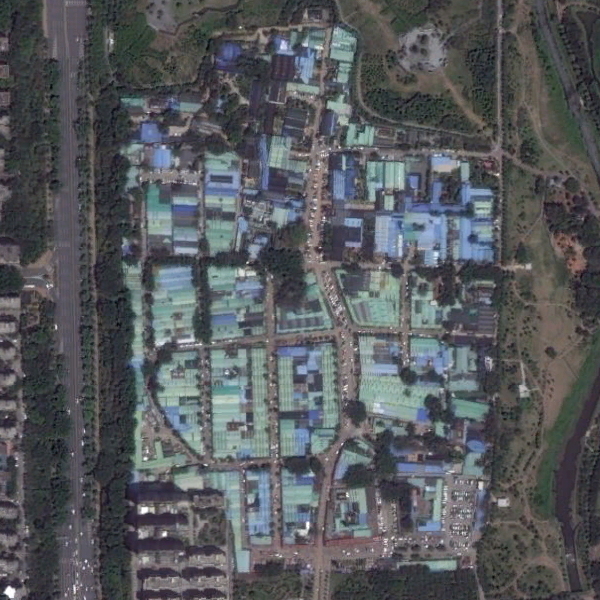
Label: Industrial